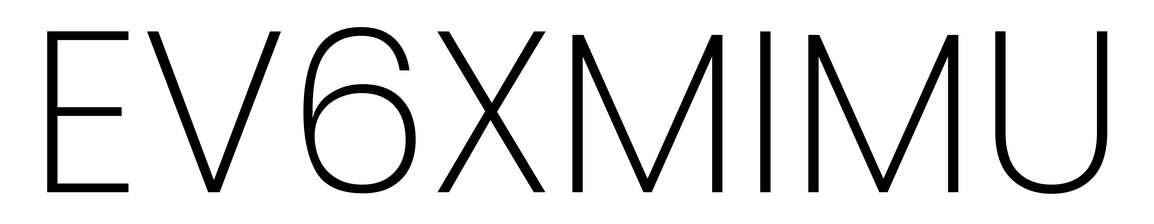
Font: Poppins-ExtraLight